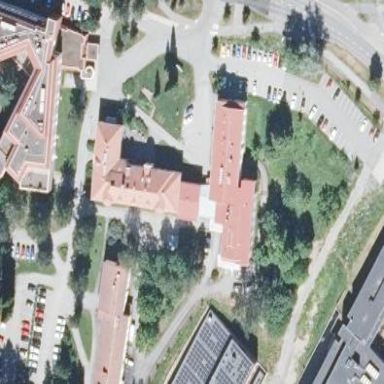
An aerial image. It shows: Hospital building.